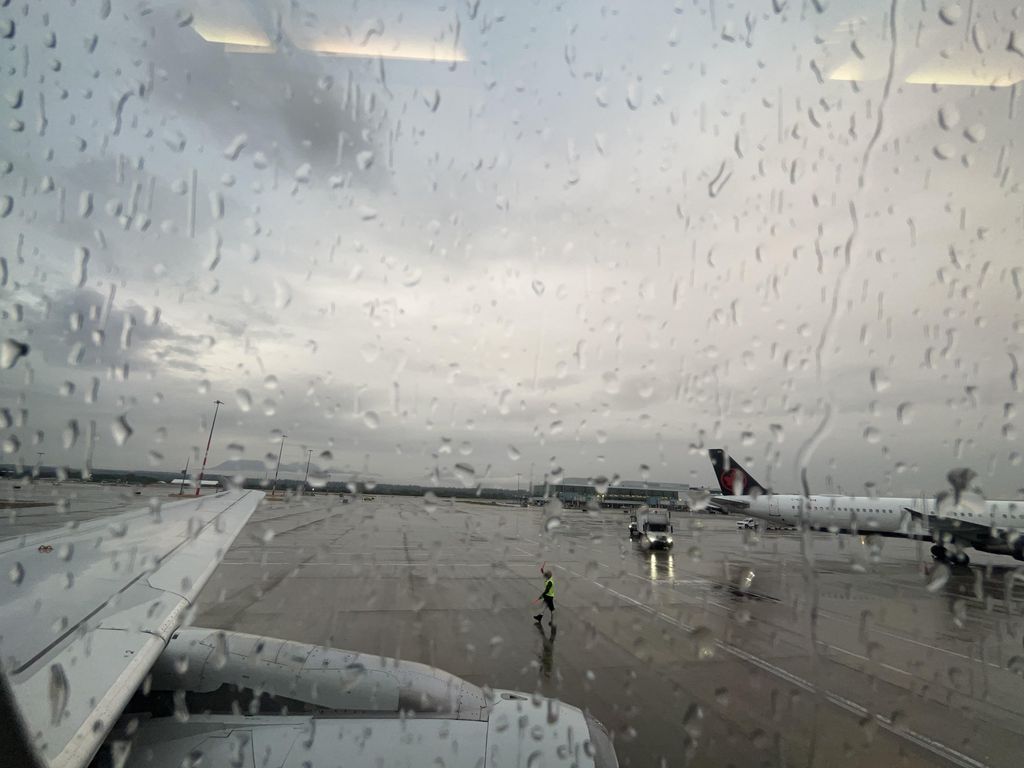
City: vancouver